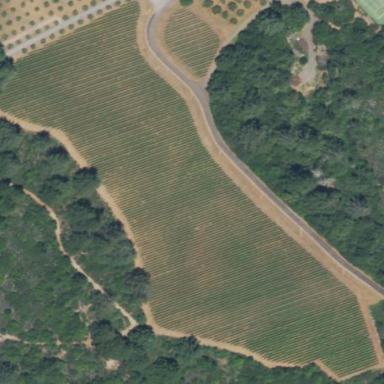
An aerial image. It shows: Vineyard growing wine grapes.